Question: I have a small problem, When i want add textField,
button and label to VBOX i have a error :
addAll() in ObservableList cannot be applied to:

in this place: vBox.getChildren().addAll(textField, button, label);
'''
public class Main extends Application {
@Override
public void start(Stage primaryStage) throws Exception {
BorderPane layout = new BorderPane();
Scene scene = new Scene(layout, 400, 200);
TextField textField = new TextField();
Label label = new Label("Average: 0.0");
Button button = new Button("Przycisk");
button.setOnAction(event -> {
String textFromTextField = textField.getText();
String[] splittedText = textFromTextField.split(",");
double average = 0.0;
for (String s: splittedText) {
average += Double.parseDouble(s);
}
average /= splittedText.length;
label.setText("Average: " + average);
});
VBox vBox = new VBox();
vBox.getChildren().addAll(textField, button, label);
vBox.setAlignment(Pos.CENTER);
vBox.setSpacing(10);
layout.setCenter(vBox);
primaryStage.setScene(scene);
primaryStage.setTitle("App");
primaryStage.show();
}
}
'''
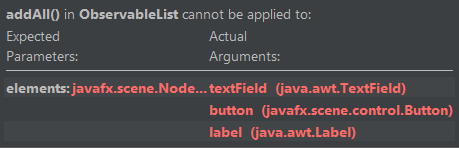
Answer: That's because you have imported AWT components 'java.awt.Label' and 'java.awt.TextField' instead of JavaFX components 'javafx.scene.control.Label' and 'javafx.scene.control.TextField'.